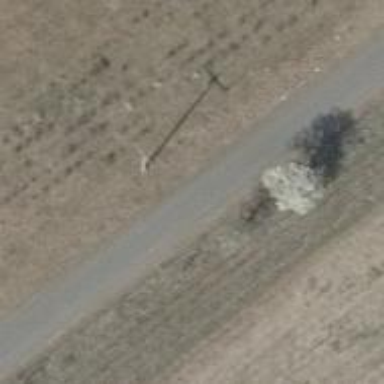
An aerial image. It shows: Minor power line with three cables.